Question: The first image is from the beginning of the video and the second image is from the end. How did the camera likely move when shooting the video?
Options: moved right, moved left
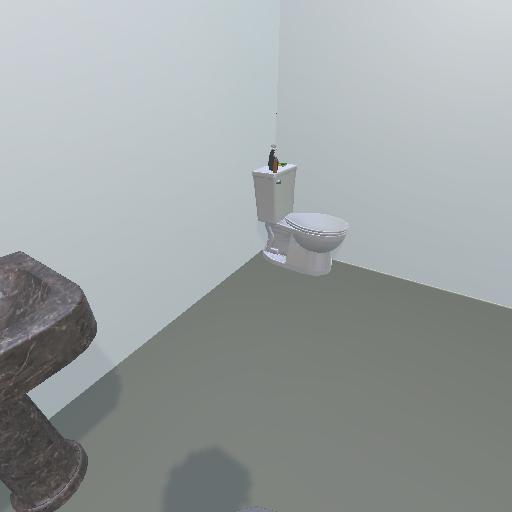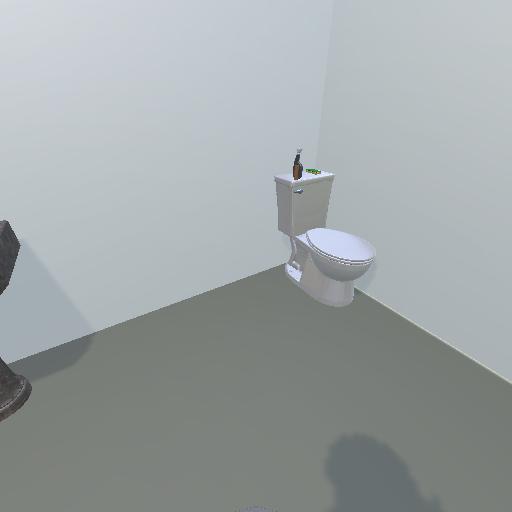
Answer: moved right